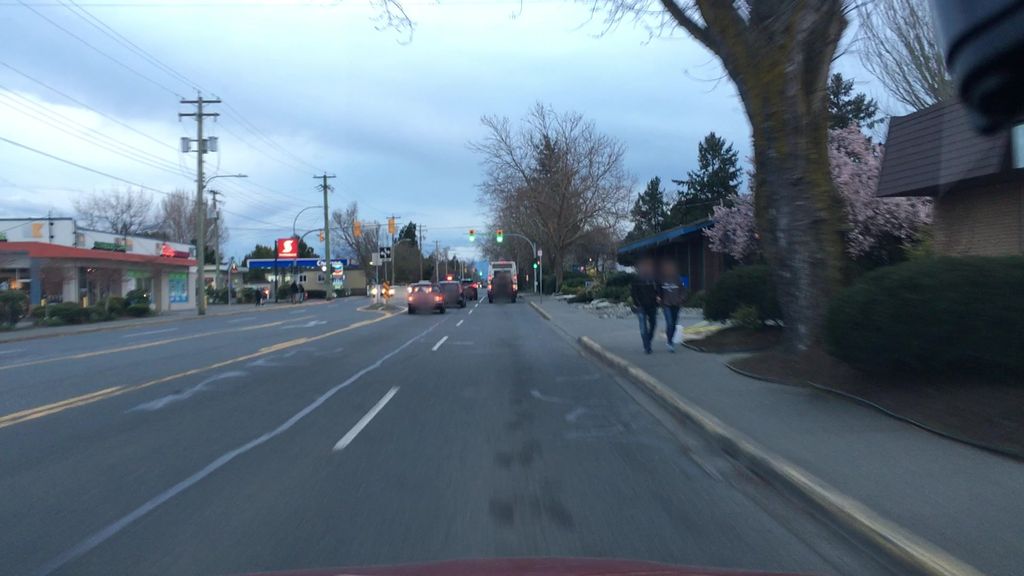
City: victoria